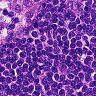
Metastatic tissue present: no